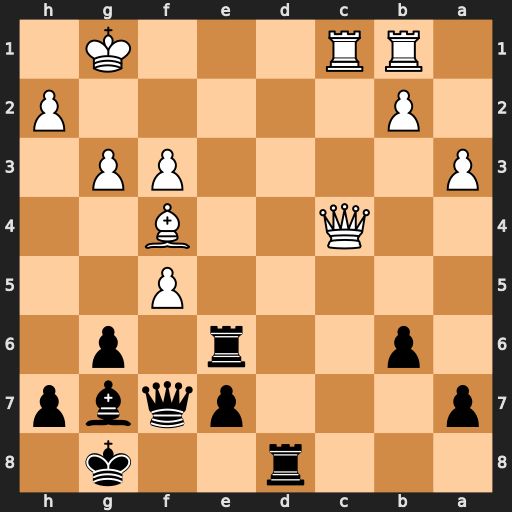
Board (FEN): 3r2k1/p3pqbp/1p2r1p1/5P2/2Q2B2/P4PP1/1P5P/1RR3K1
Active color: b
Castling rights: -
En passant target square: -
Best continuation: Re1+ Kg2 Qxc4 Rxc4 Rxb1